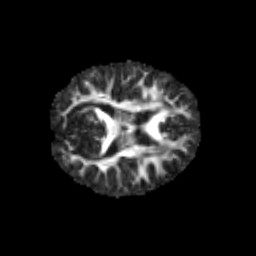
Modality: FA
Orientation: axial
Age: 8
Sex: male
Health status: healthy